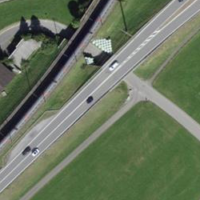
EUNIS habitat code: 53
Species observed at this site:
Lysandra bellargus
Stauroderus scalaris
Euthystira brachyptera